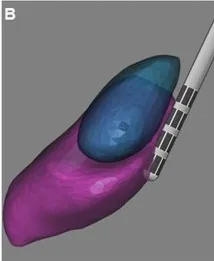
Illustration of the three-dimensional anatomical location of the electrodes (patient 2). (B) Frontal view of the left STN and SNr. In (B-D), the STN and SNr were represented in transparency to show the location of the contacts and visualize the "laughter" contact 0 localized within the SNr. LV, lateral ventricle; TH, thalamus; TL, temporal lobe.
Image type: radiology (x_ray)